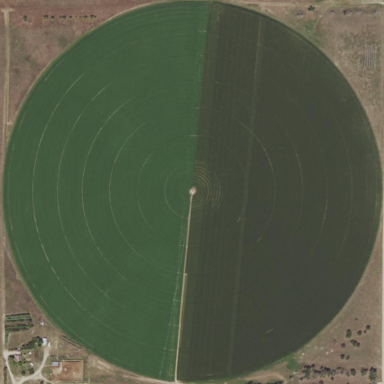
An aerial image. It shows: Farmland with pivot irrigation system.